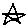
Label: star